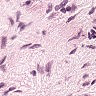
Metastatic tissue present: no